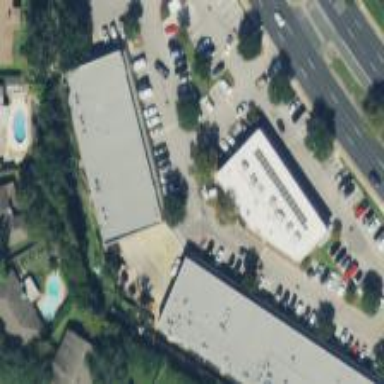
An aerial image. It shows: Fitness center located in leisure land.